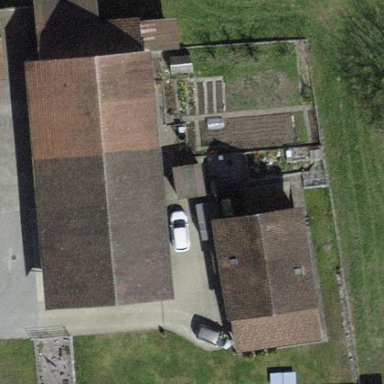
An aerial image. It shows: Building with tile roof.